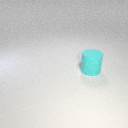
large cyan rubber cylinder